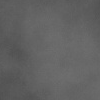
Atmospheric dust classification: dusty